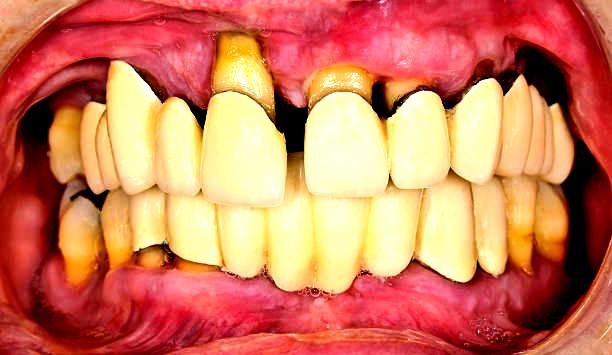
Condition: Calculus